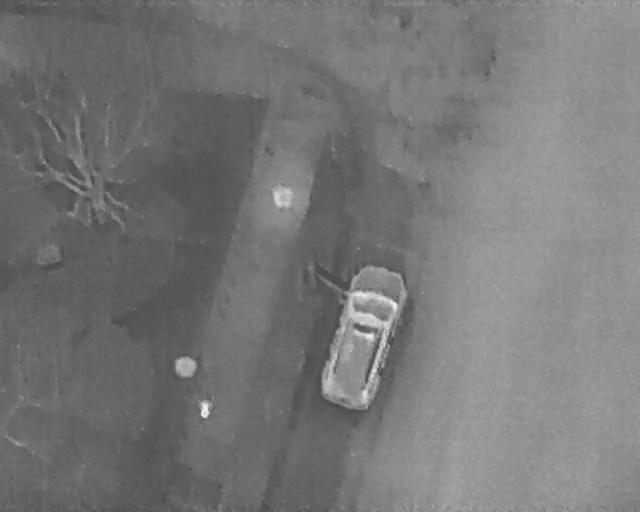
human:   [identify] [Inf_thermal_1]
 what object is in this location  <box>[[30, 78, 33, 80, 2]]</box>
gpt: <ref>1 large person at the bottom</ref>